Question: I want to customize the footer of the AlertDialog, I mean, the place where the buttons are located.
I tried creating a separate layout and inflating it before calling 'builder = AlertDialog.Builder();'
like this:
'''
AlertDialog.Builder builder;
AlertDialog alertDialog;
Context mContext = activity;
LayoutInflater inflater = (LayoutInflater) mContext.getSystemService(mContext.LAYOUT_INFLATER_SERVICE);
View layout = inflater.inflate(R.layout.customdialog, (ViewGroup) activity.findViewById(R.id.layout_root));
TextView dialogTitle = (TextView) layout.findViewById(R.id.dilaogTitle);
dialogTitle.setText("Alert Dialog Test");
TextView closeConfirmationQuestion = (TextView) layout.findViewById(R.id.textview);
closeConfirmationQuestion.setText("Test for AlertDialog");
builder = new AlertDialog.Builder(activity).setCancelable(false).setPositiveButton("Yes"), new DialogInterface.OnClickListener()
{
public void onClick(DialogInterface dialog, int id)
{
//Do something
}
}).setNegativeButton("No"), new DialogInterface.OnClickListener()
{
public void onClick(DialogInterface dialog, int id)
{
dialog.cancel();
}
});
builder.setView(layout);
alertDialog = builder.create();
alertDialog.setView(layout, 0, 0, -3, -3);
alertDialog.requestWindowFeature(Window.FEATURE_NO_TITLE);
alertDialog.show();
'''
But I could customize only the content of my AlertDialog, but not the footer and the buttons. Here is how it is:

I need to know how to customize the buttons and its holder, I mean, the footer of the AlertDialog, maybe put a color or image as its background instead of the standard 'grey' color, and also, set a customized background for the buttons.
Thanks.
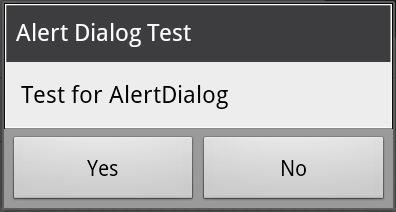
Answer: If you wish to change the AlertDialog away from its designed format, I would recommend extending your own version of the Dialog and using it.